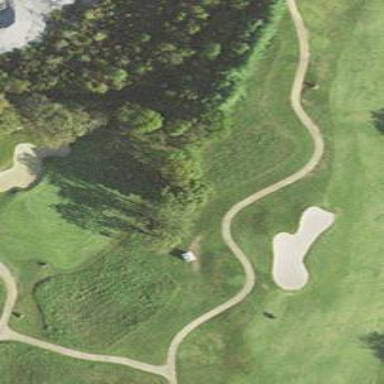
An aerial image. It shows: Golf fairway surrounded by grass.